Question: Find the lowest common multiple of all numbers in the 25-square grid
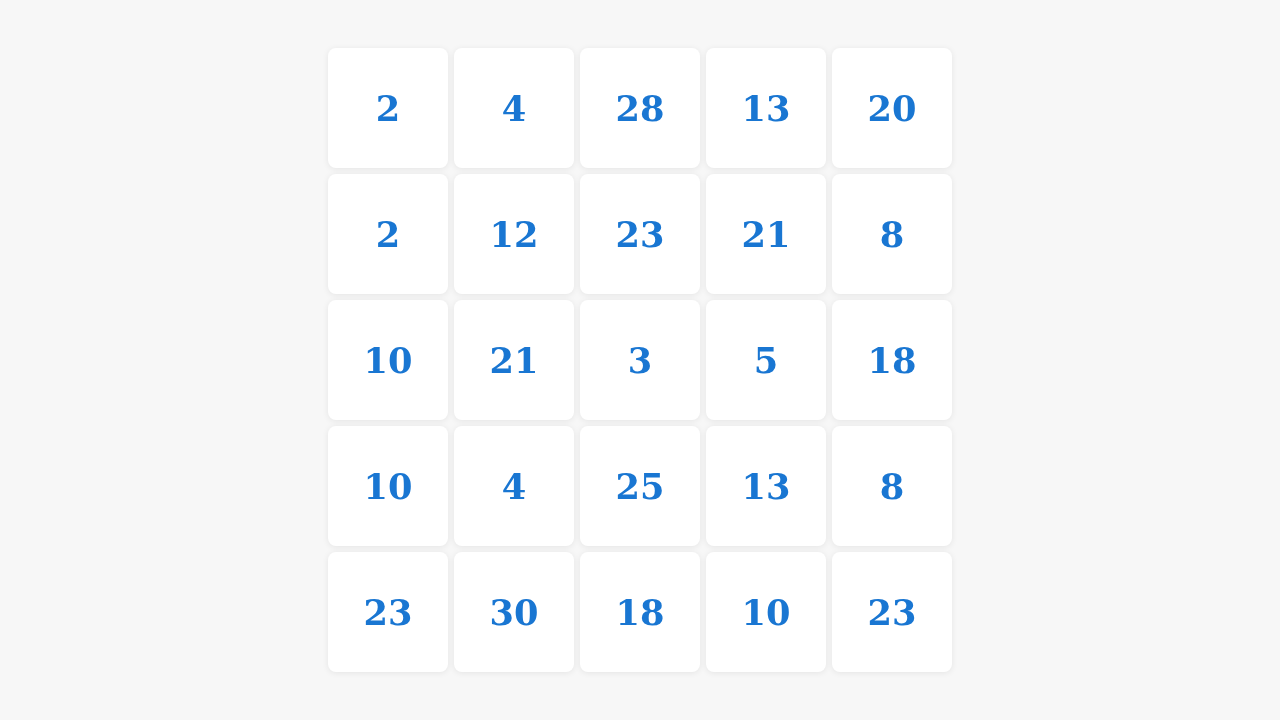
Answer: 3767400